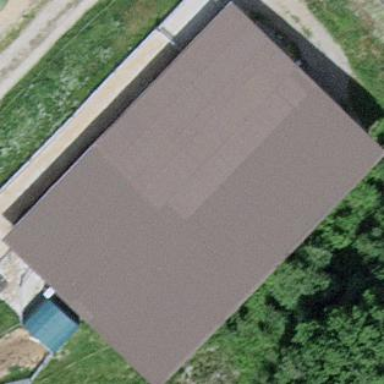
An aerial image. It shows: Farm auxiliary building.